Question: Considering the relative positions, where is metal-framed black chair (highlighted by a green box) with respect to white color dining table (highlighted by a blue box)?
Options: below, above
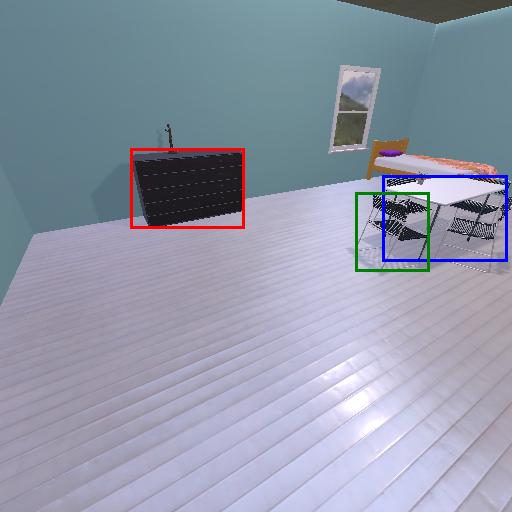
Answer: below